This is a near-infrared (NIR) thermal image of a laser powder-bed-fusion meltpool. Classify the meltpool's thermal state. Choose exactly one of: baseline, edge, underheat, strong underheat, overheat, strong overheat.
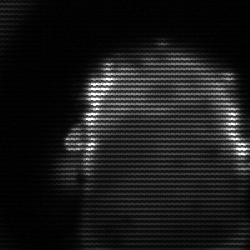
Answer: baseline